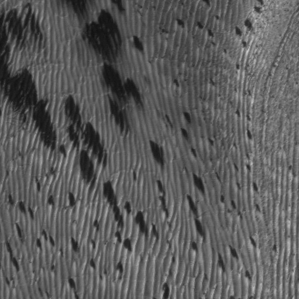
Label: frost